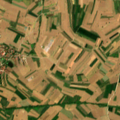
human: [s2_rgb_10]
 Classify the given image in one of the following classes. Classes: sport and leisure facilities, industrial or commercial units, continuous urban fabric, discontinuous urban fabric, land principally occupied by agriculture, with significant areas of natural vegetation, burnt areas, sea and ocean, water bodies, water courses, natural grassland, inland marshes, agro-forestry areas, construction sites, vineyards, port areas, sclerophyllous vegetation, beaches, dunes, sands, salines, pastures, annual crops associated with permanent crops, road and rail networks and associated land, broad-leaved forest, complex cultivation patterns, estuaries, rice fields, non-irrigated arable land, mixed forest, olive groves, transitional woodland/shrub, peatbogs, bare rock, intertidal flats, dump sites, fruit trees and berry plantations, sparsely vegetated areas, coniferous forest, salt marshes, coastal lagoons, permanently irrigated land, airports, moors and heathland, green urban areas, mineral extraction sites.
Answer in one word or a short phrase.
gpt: discontinuous urban fabric, non-irrigated arable land, complex cultivation patterns